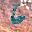
Label: 6